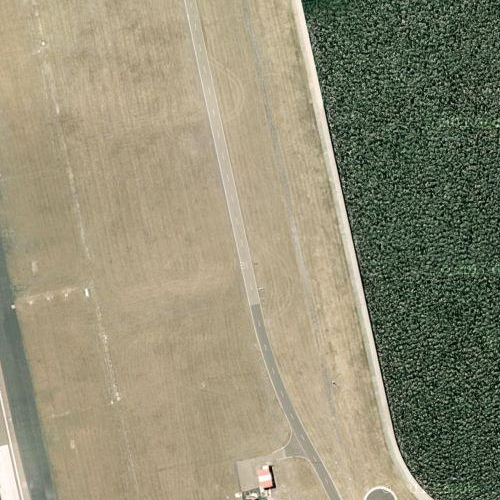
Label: sydney